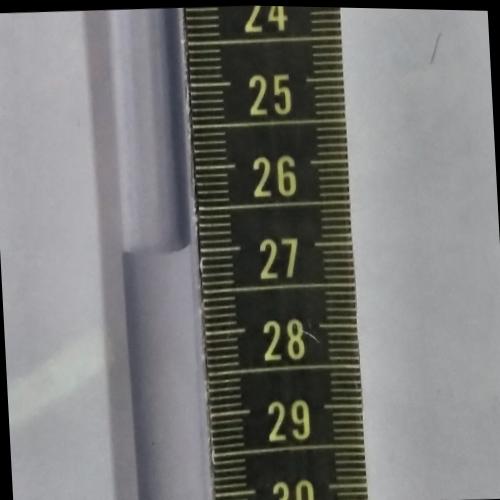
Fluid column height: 26.9 cm